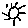
Label: sun